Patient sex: M
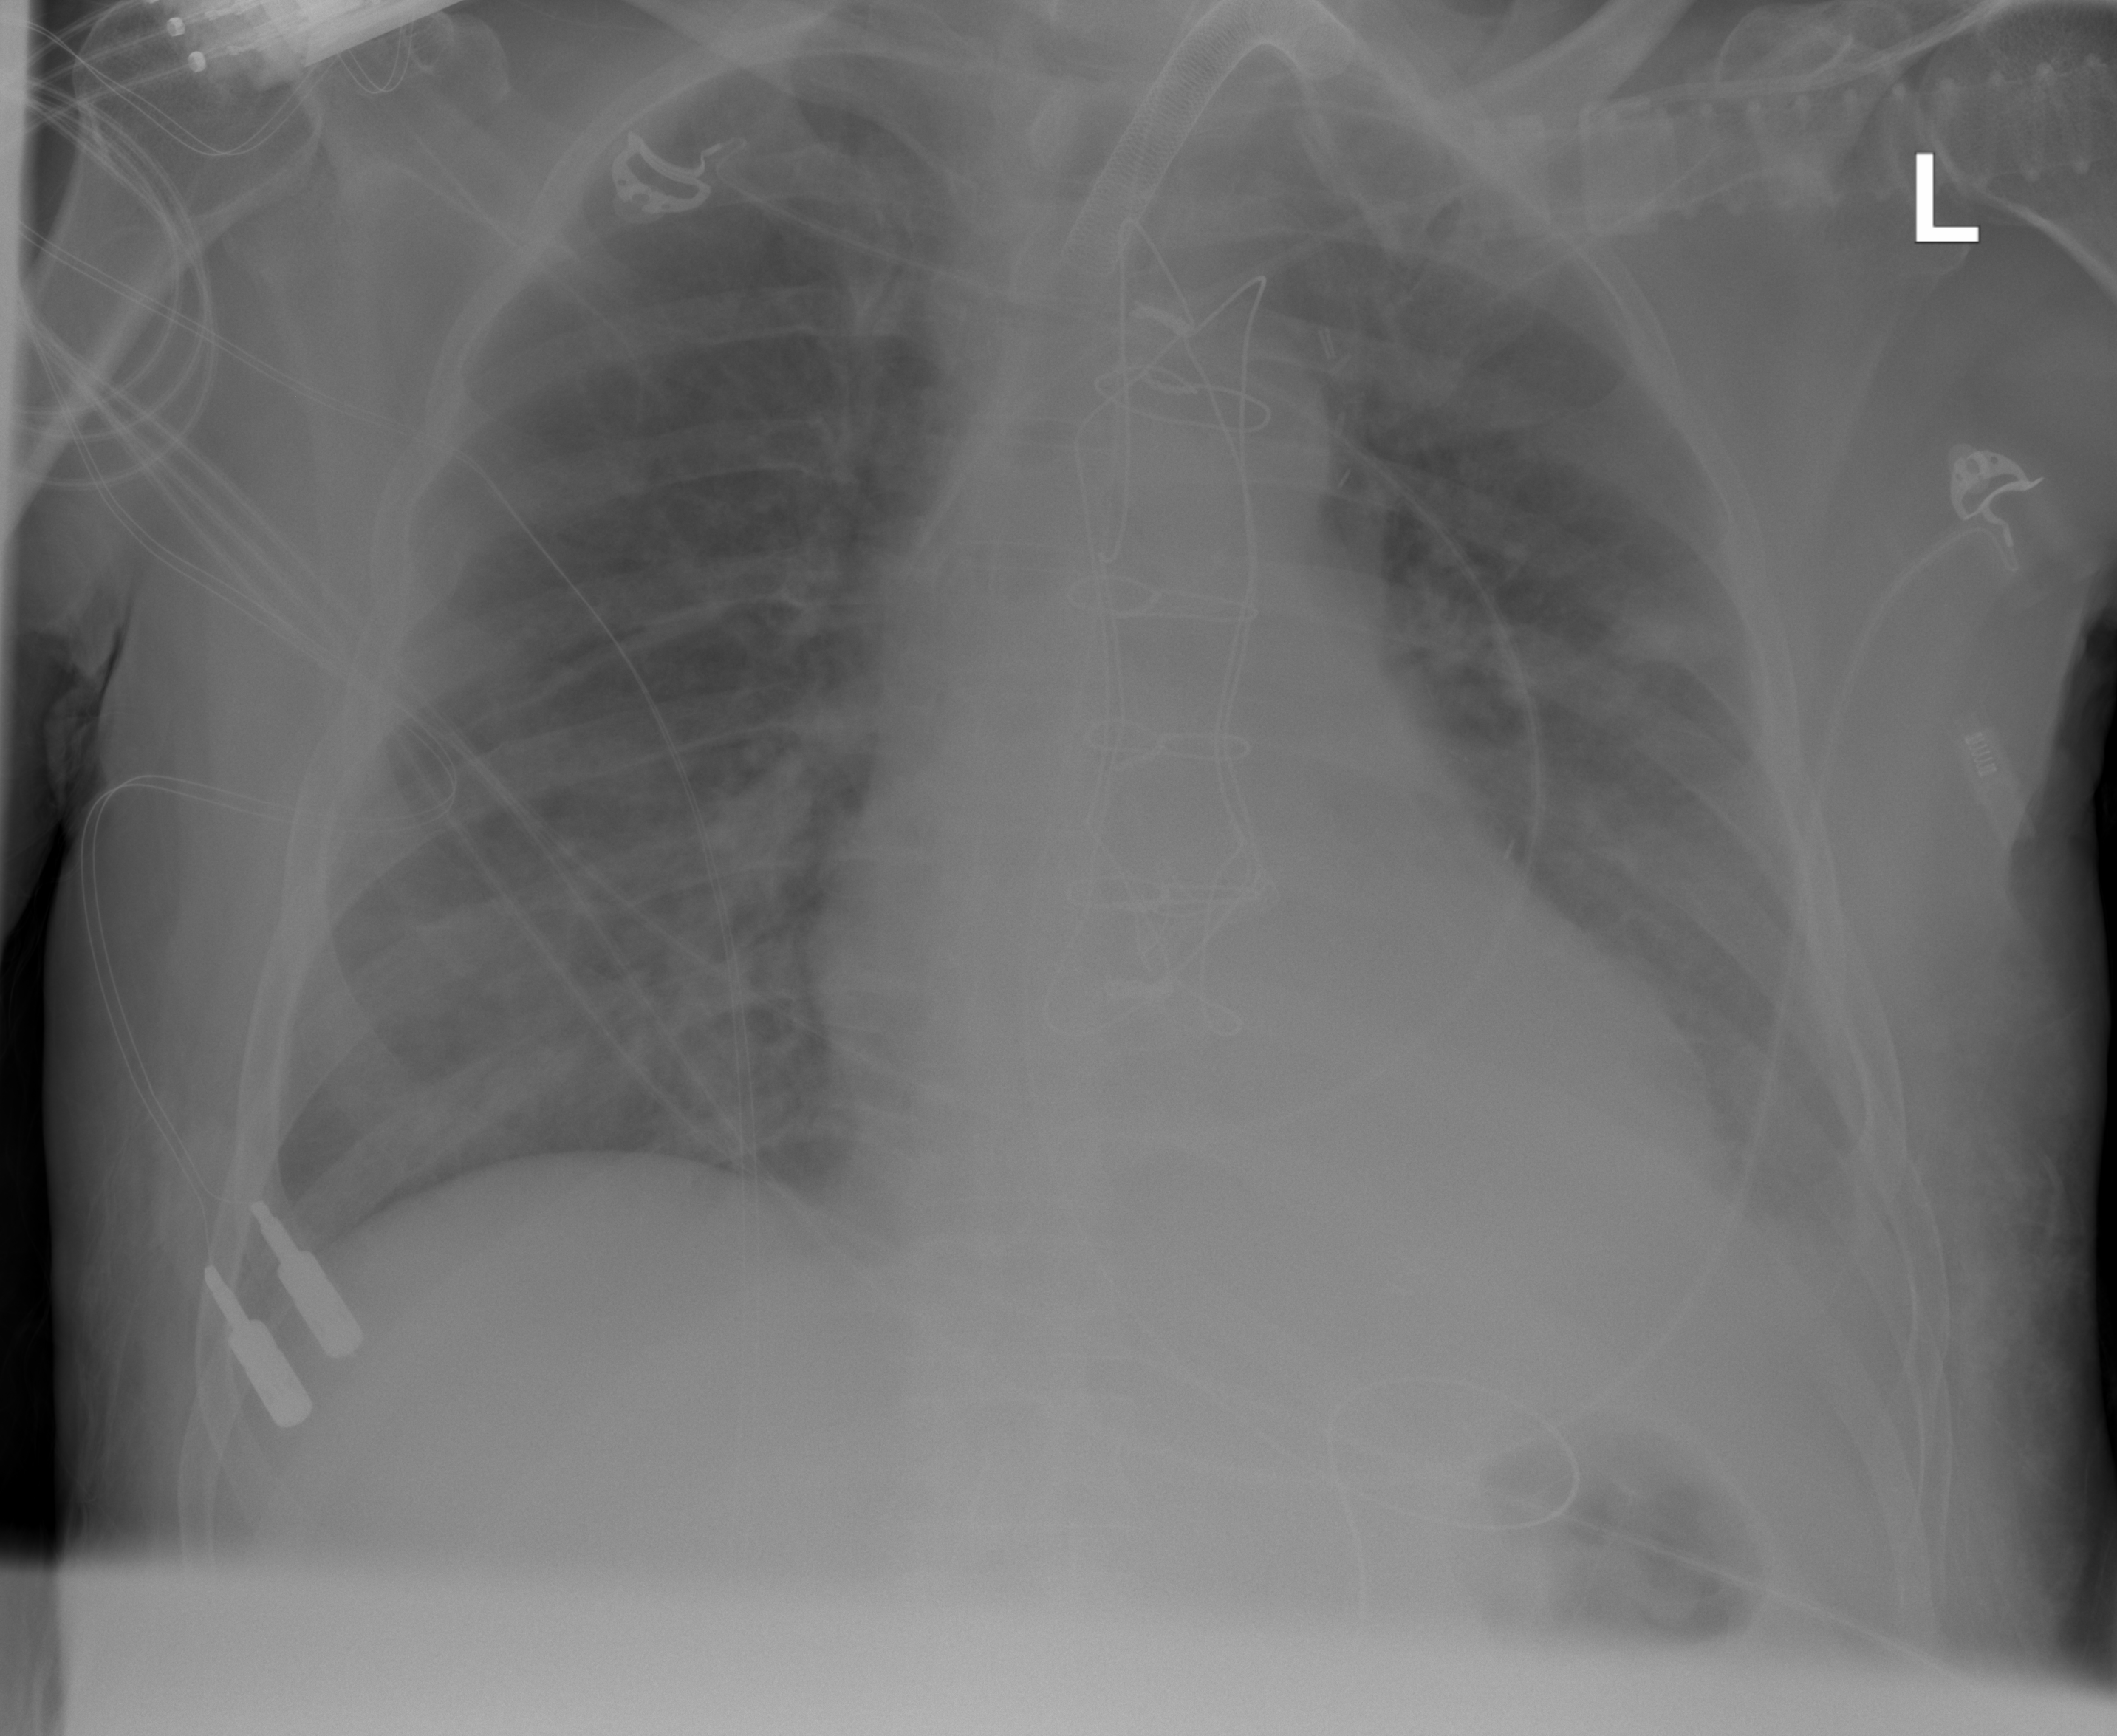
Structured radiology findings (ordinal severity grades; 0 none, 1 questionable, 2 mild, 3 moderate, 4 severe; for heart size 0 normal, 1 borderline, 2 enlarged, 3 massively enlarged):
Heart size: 2
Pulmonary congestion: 2
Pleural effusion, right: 0
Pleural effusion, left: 2
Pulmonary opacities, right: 0
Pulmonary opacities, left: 0
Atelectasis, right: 0
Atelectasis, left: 0